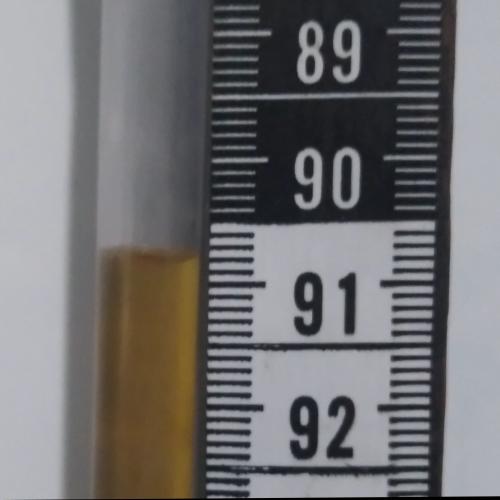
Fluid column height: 90.8 cm